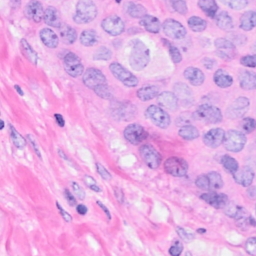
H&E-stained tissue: Breast